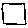
Label: square